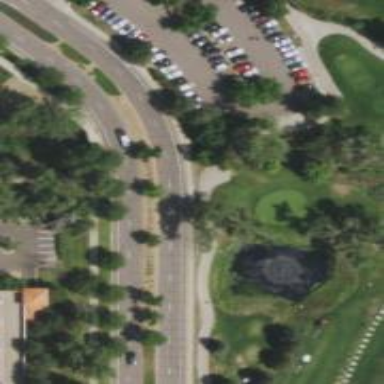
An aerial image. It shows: Path for golf carts.